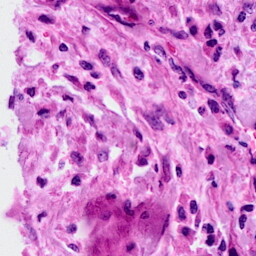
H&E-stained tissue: Cervix